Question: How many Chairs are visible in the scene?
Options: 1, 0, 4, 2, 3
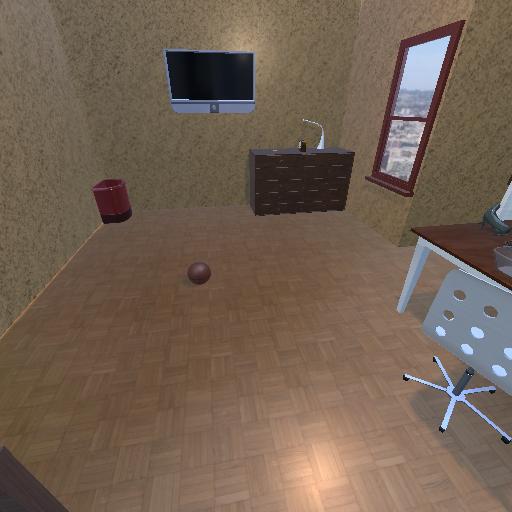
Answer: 1